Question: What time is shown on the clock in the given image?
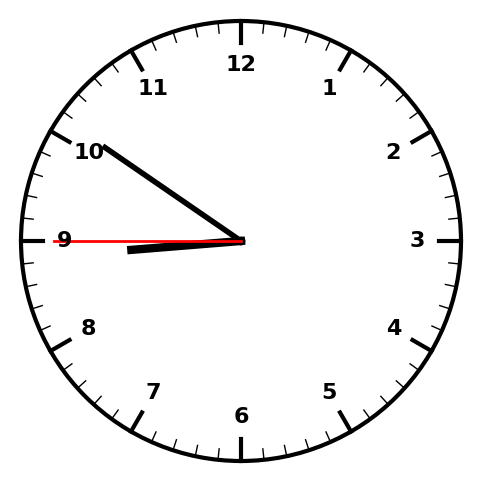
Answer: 08:50:45